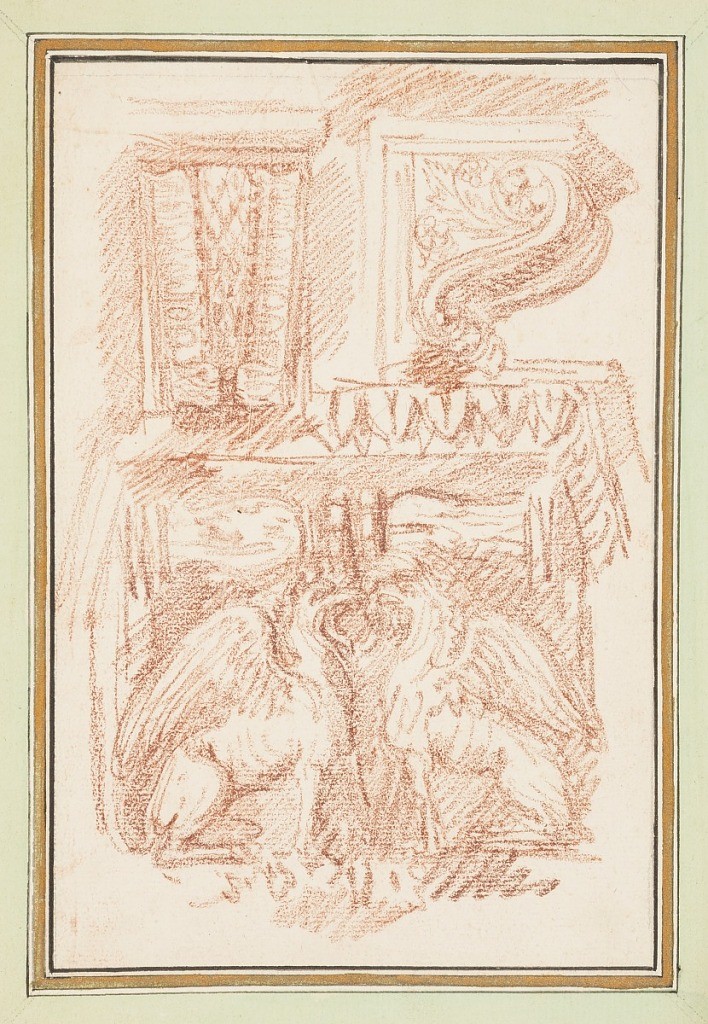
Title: Brackets and a Column Capital with Eagles, in Dessins d'Ango Ornements et Architecture (Drawings of Ornaments and Architecture by Ango)
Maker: Jean-Robert Ango, French, active in Rome 1759 –1770, d. 1773
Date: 1760–69
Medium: Red chalk on cream laid paper
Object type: Bound drawing
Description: Architectural elements, brackets and capital with two facing griffins.